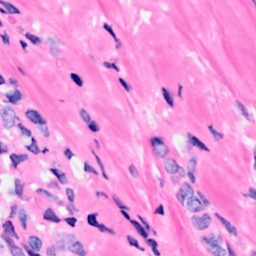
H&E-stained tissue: Breast